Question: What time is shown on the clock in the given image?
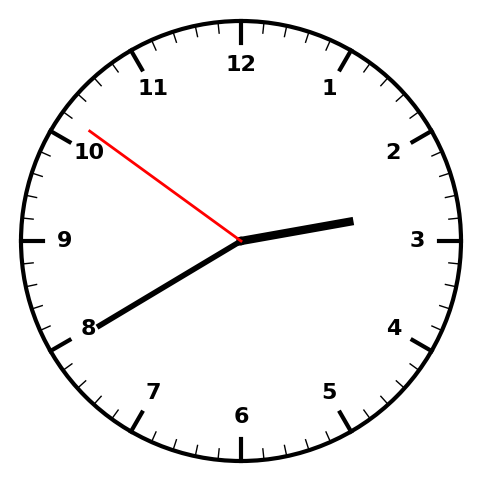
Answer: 02:39:51